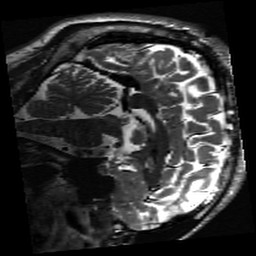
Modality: inplaneT2
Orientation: sagittal